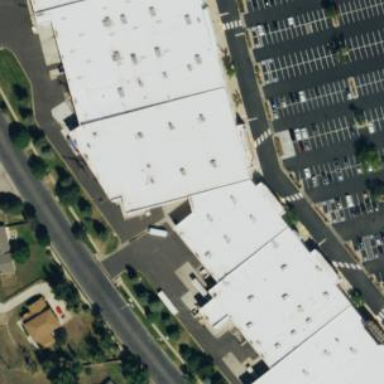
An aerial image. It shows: Retail building.